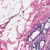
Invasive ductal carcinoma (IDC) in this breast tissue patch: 0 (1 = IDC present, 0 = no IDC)